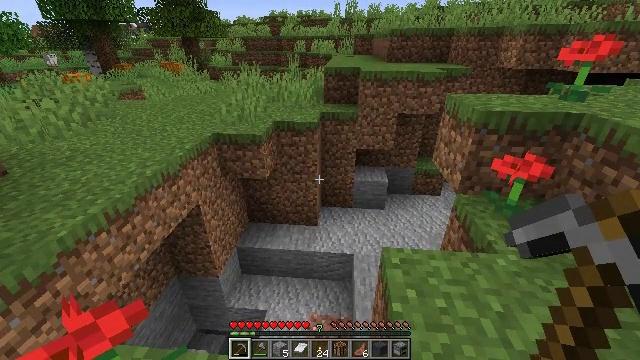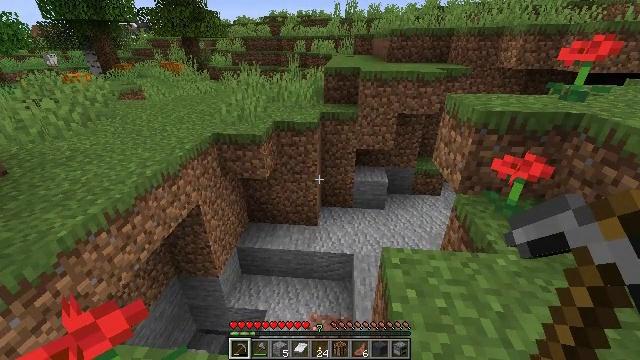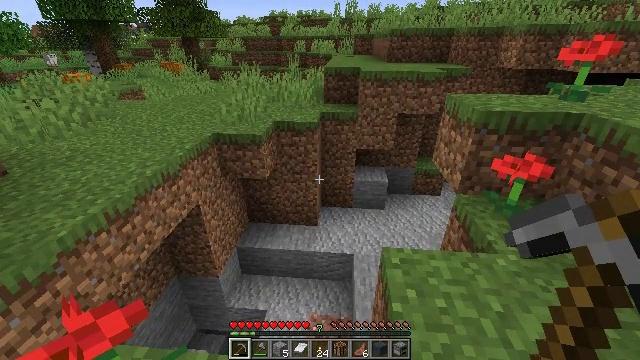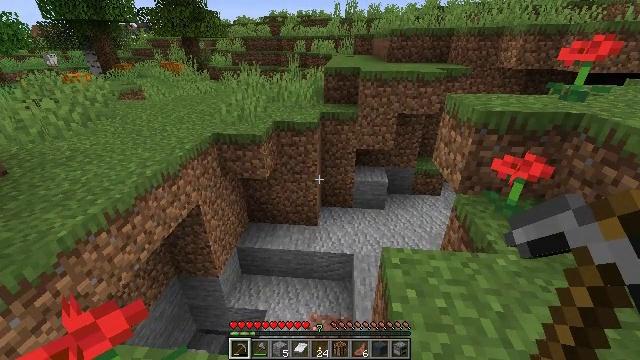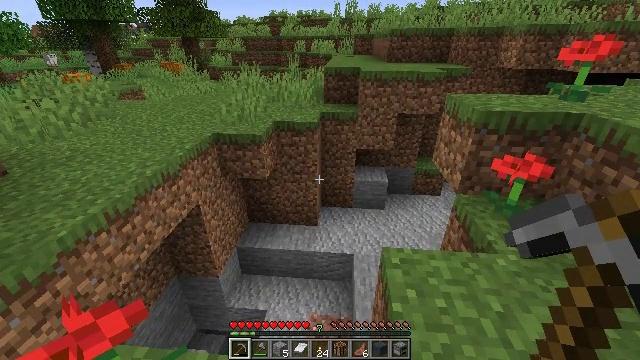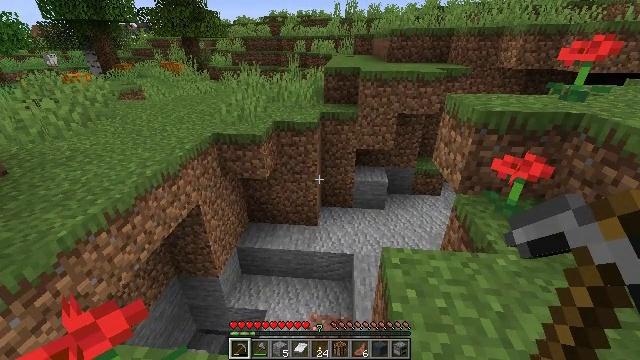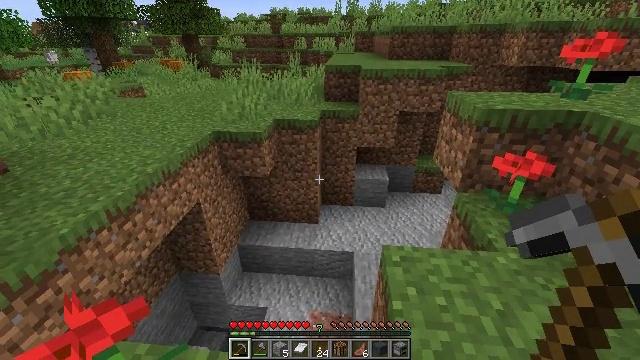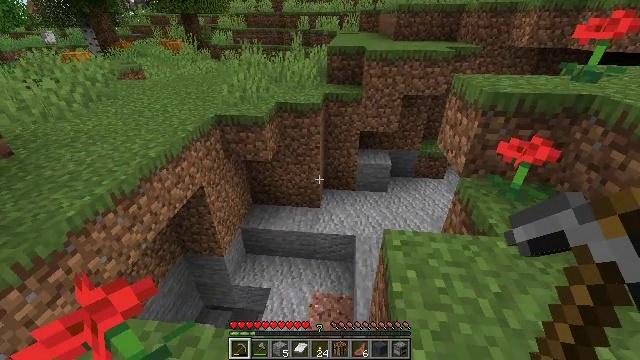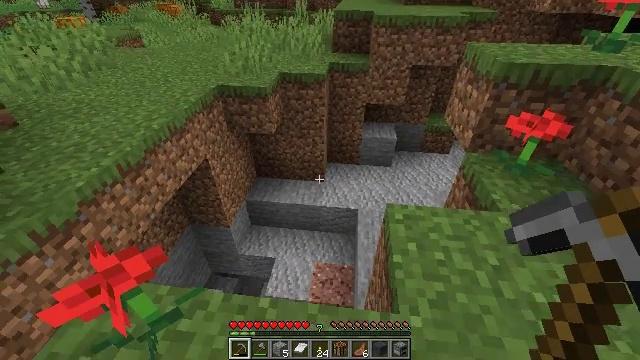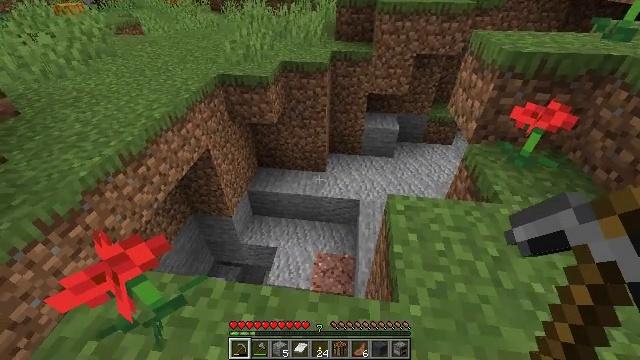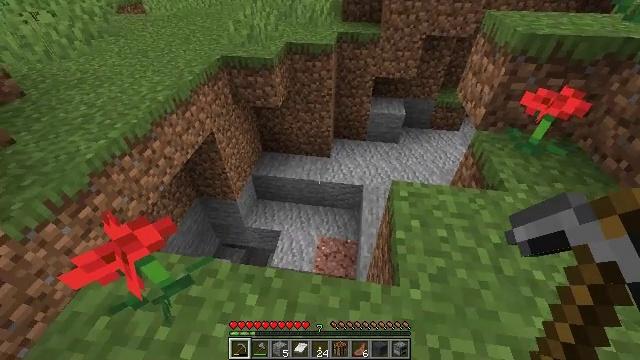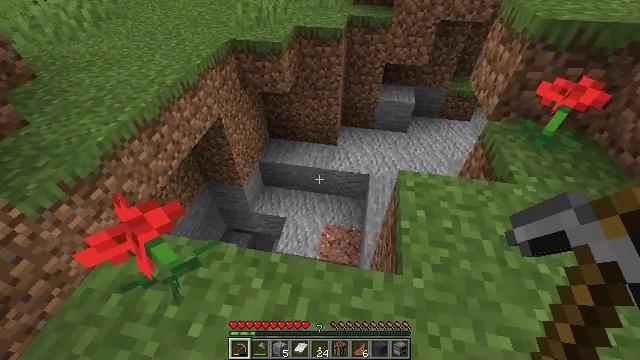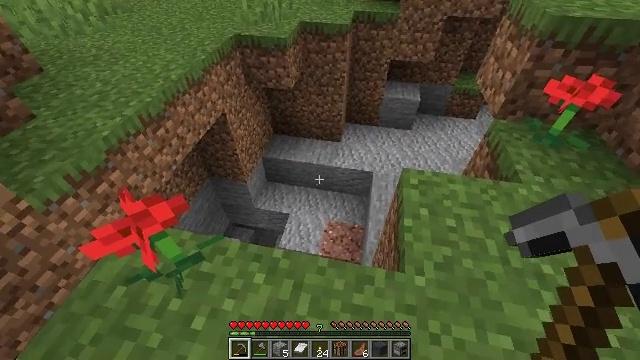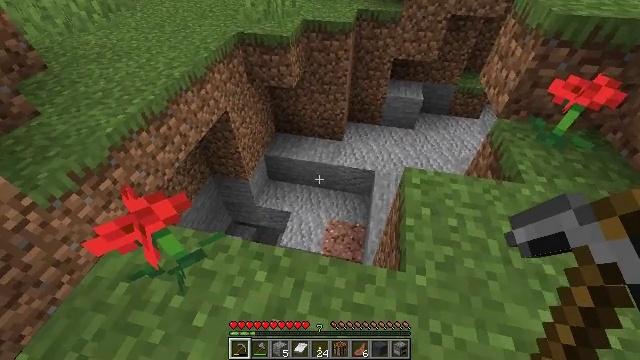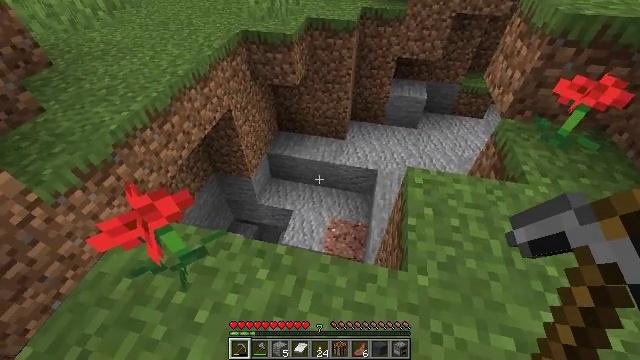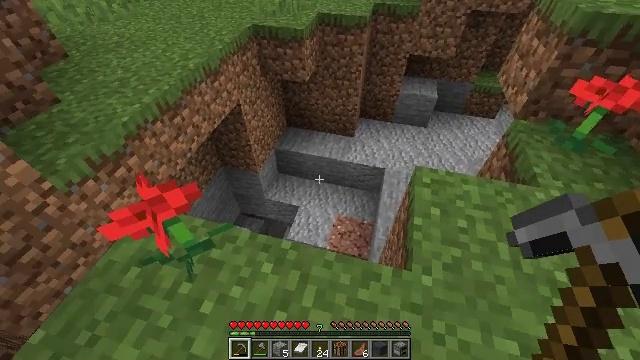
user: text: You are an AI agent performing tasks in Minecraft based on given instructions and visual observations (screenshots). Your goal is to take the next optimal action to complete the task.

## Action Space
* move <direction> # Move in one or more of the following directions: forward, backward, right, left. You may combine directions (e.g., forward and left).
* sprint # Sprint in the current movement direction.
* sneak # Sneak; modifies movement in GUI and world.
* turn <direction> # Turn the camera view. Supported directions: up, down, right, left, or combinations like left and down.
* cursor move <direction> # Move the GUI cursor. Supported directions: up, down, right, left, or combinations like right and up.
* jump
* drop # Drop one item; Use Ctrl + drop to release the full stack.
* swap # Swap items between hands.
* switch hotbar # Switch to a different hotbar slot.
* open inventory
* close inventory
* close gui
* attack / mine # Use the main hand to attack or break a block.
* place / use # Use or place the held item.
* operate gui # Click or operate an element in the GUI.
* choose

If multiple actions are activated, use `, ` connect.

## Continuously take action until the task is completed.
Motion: motion action
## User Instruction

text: Collect the pumpkin by holding left button.
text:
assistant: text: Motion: no_op
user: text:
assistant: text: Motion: no_op
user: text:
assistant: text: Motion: no_op
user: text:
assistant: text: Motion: no_op
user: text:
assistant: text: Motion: no_op
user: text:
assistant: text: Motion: no_op
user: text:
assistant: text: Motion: turn down
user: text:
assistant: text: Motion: turn left and down
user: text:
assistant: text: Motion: turn down
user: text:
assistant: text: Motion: turn left and down
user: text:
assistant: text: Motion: turn left and down
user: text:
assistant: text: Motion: turn left
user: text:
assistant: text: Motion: no_op
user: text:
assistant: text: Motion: no_op
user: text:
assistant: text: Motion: turn left
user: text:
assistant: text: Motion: turn left and down
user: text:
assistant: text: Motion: turn left and down
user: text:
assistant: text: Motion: turn left
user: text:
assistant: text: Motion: turn left
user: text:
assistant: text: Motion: turn left
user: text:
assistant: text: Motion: turn left and up
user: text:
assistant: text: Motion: turn left and up
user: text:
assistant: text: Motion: turn left and up
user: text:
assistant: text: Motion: turn left and up
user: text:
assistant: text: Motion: no_op
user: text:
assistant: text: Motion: no_op
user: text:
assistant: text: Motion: turn left and up
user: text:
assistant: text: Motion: no_op
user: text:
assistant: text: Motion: move forward, turn left and up
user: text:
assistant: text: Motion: move forward, turn left and up